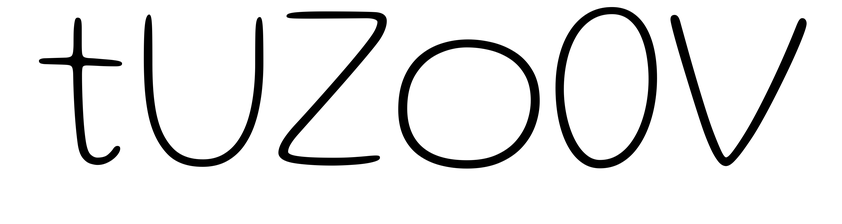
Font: Gluten_Thin